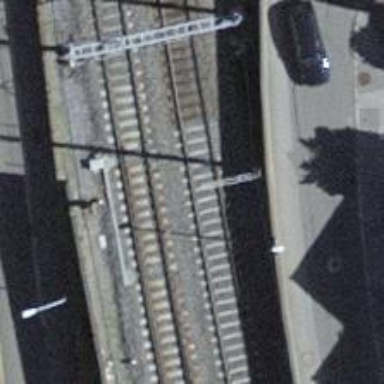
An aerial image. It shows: Railway switch.